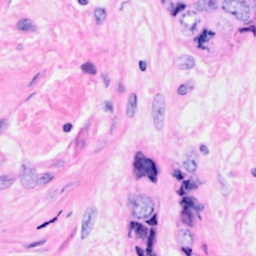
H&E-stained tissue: Breast